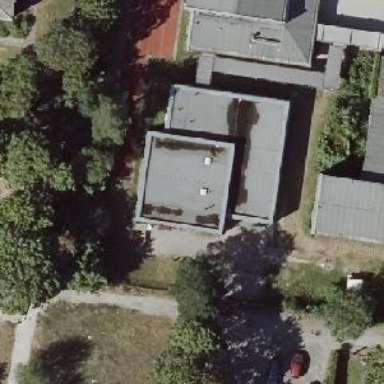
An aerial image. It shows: School building.